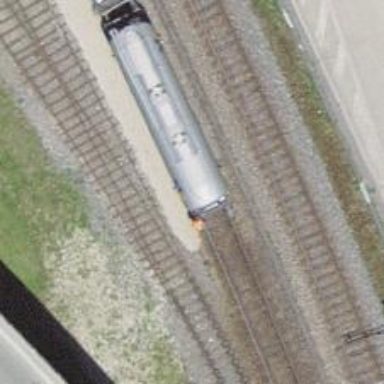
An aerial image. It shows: Single-track spur railway line.